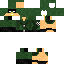
A male human skin with green skin, wearing brown helmet dressed in a green suit and black pants, featuring a closed mouth.